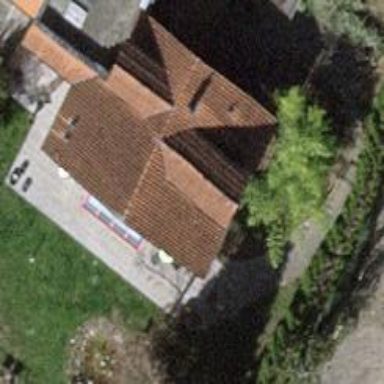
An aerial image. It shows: Terrace building.